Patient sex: M
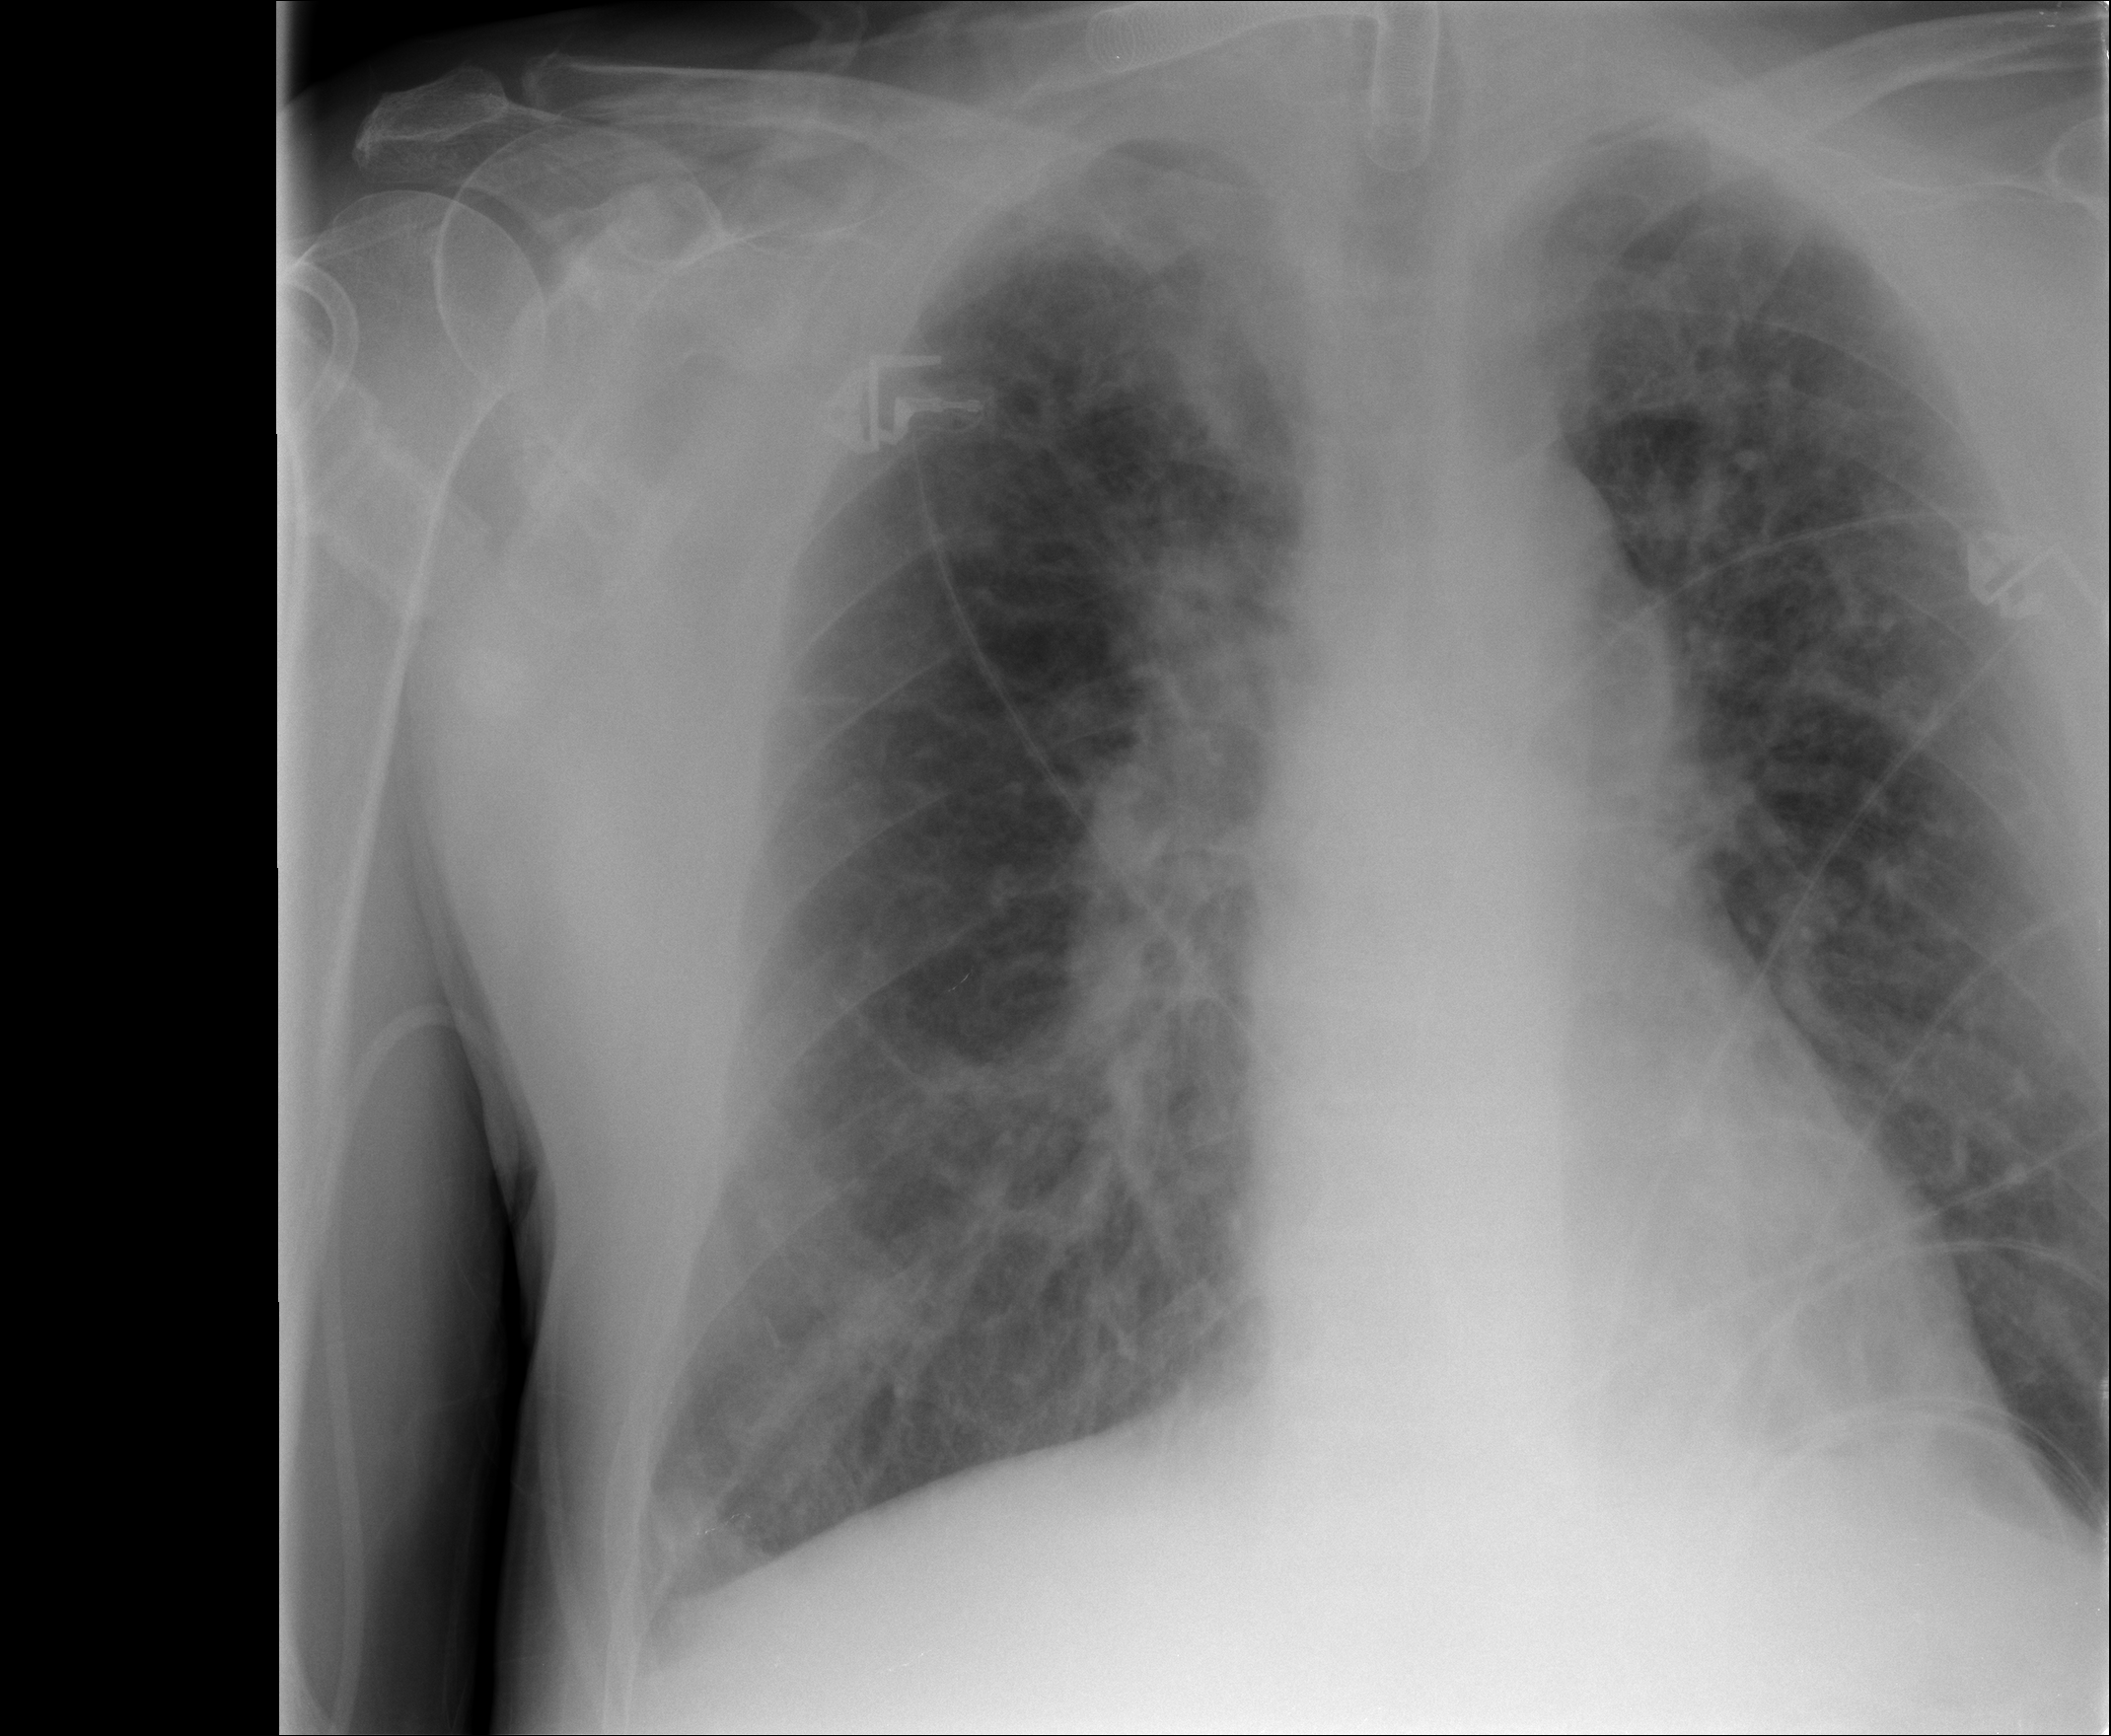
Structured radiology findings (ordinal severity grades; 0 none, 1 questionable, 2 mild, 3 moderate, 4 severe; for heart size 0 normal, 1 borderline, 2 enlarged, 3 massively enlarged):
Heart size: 0
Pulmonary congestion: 2
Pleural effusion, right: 0
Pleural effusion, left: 0
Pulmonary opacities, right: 0
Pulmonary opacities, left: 0
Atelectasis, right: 0
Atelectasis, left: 0